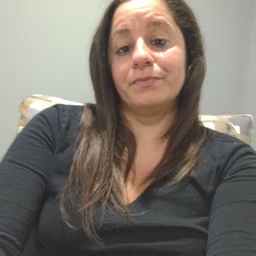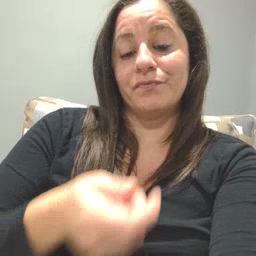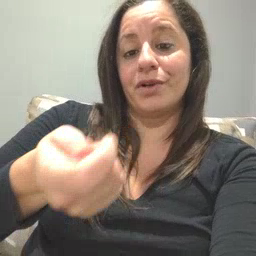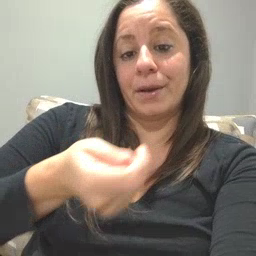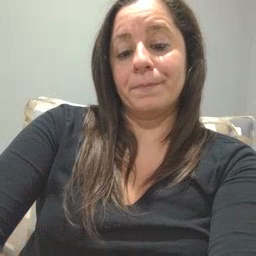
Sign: vacuum